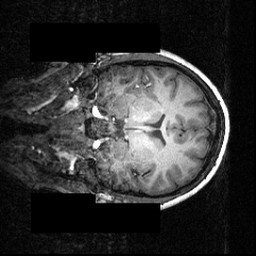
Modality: T1w
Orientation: coronal
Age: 16
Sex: male
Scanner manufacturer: siemens
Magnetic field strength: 3.951 T
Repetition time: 1.5 s
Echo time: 0.00335 s